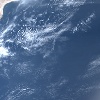
Label: water